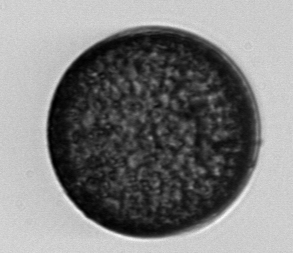
Label: Coscinodiscus